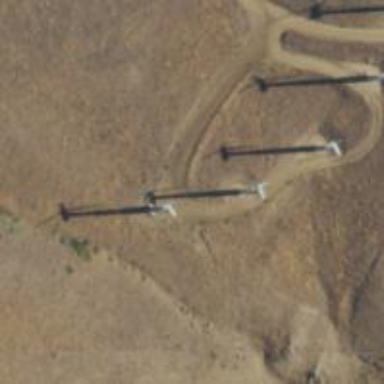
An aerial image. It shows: Wind turbine power generator.